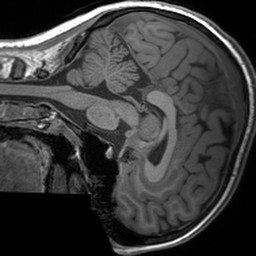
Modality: T1w
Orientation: sagittal
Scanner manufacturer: siemens
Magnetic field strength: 3 T
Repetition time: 1.54 s
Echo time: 0.00234 s